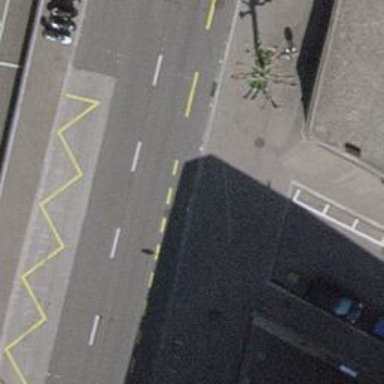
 featuring lanes for both cyclists and pedestrians on both sides. There are trolley wires present on the road."